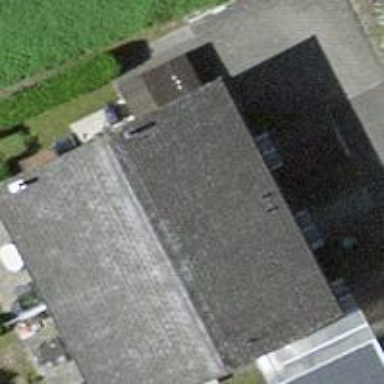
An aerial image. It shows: Building.